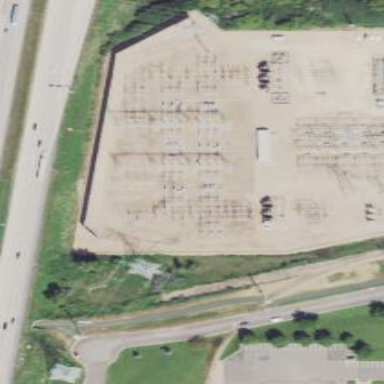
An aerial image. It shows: Outdoor power substation surrounded by fence. This substation operates at the transmission level.